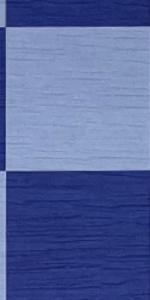
Label: Empty